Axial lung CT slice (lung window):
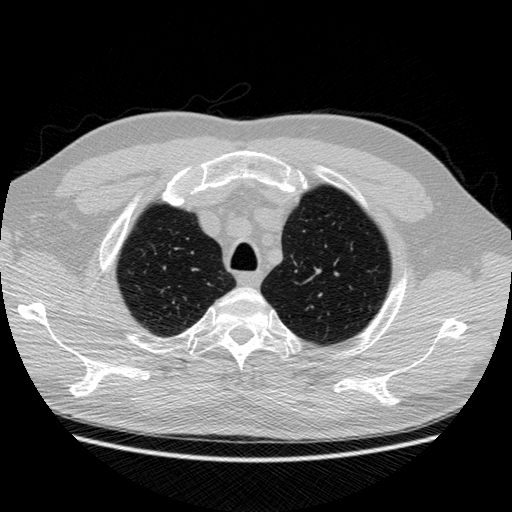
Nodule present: no